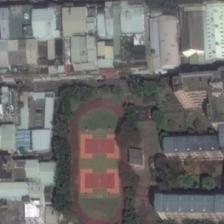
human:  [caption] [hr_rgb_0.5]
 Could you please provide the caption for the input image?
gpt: many buildings and some green trees are around a playground .

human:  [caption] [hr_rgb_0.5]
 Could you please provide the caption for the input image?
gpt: a colourful playground which consists of two basketball fields is surrounded by scattered buildings .

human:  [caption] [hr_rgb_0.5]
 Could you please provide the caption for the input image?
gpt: a playground is surrounded by many buildings and some green trees .

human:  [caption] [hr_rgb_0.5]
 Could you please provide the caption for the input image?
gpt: a playground is surrounded by some green trees and many buildings .

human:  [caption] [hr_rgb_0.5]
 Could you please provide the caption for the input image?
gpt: a playground is surrounded by many buildings and some green trees .